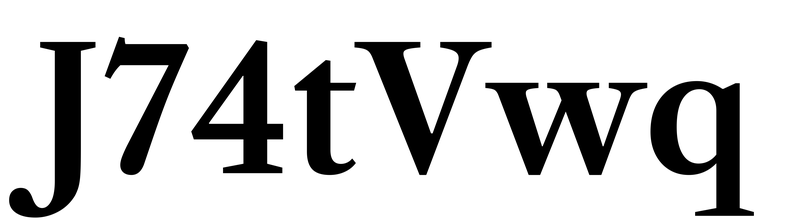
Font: LibreCaslonText_SemiBold